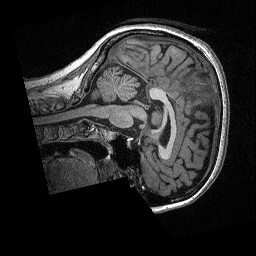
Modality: T1w
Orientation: sagittal
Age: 35
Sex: female
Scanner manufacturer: siemens
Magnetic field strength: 3 T
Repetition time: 2.3 s
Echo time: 0.00298 s